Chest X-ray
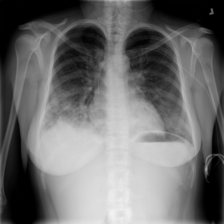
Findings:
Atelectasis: positive
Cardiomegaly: negative
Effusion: negative
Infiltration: positive
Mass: negative
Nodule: positive
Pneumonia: negative
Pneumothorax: negative
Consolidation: negative
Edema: negative
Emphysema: negative
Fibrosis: negative
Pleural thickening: negative
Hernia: negative